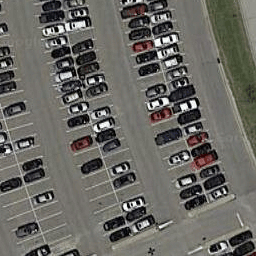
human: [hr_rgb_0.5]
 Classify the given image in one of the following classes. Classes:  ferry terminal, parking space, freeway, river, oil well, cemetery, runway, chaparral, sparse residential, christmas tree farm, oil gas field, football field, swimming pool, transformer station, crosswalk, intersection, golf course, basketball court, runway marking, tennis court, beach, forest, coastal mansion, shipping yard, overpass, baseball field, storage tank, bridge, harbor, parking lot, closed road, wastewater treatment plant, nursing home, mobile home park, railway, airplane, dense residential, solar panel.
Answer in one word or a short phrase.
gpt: parking lot